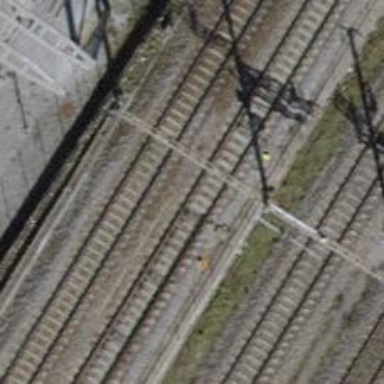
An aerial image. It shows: Railway track with contact lines for electrification.